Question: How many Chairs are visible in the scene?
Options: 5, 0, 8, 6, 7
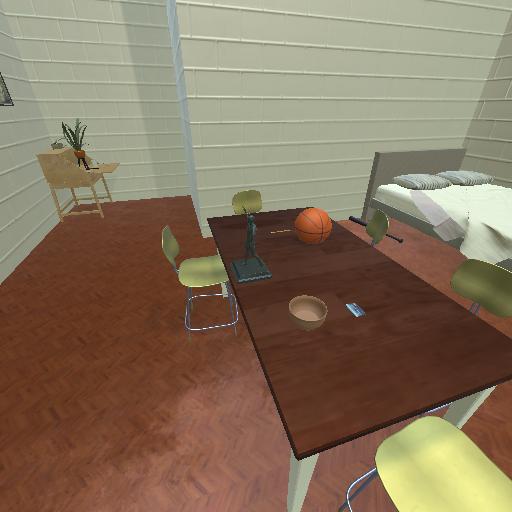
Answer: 5